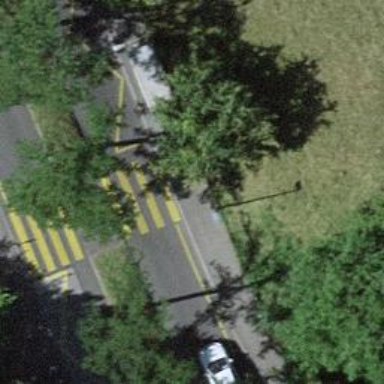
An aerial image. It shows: Zebra crossing on footway.